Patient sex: M
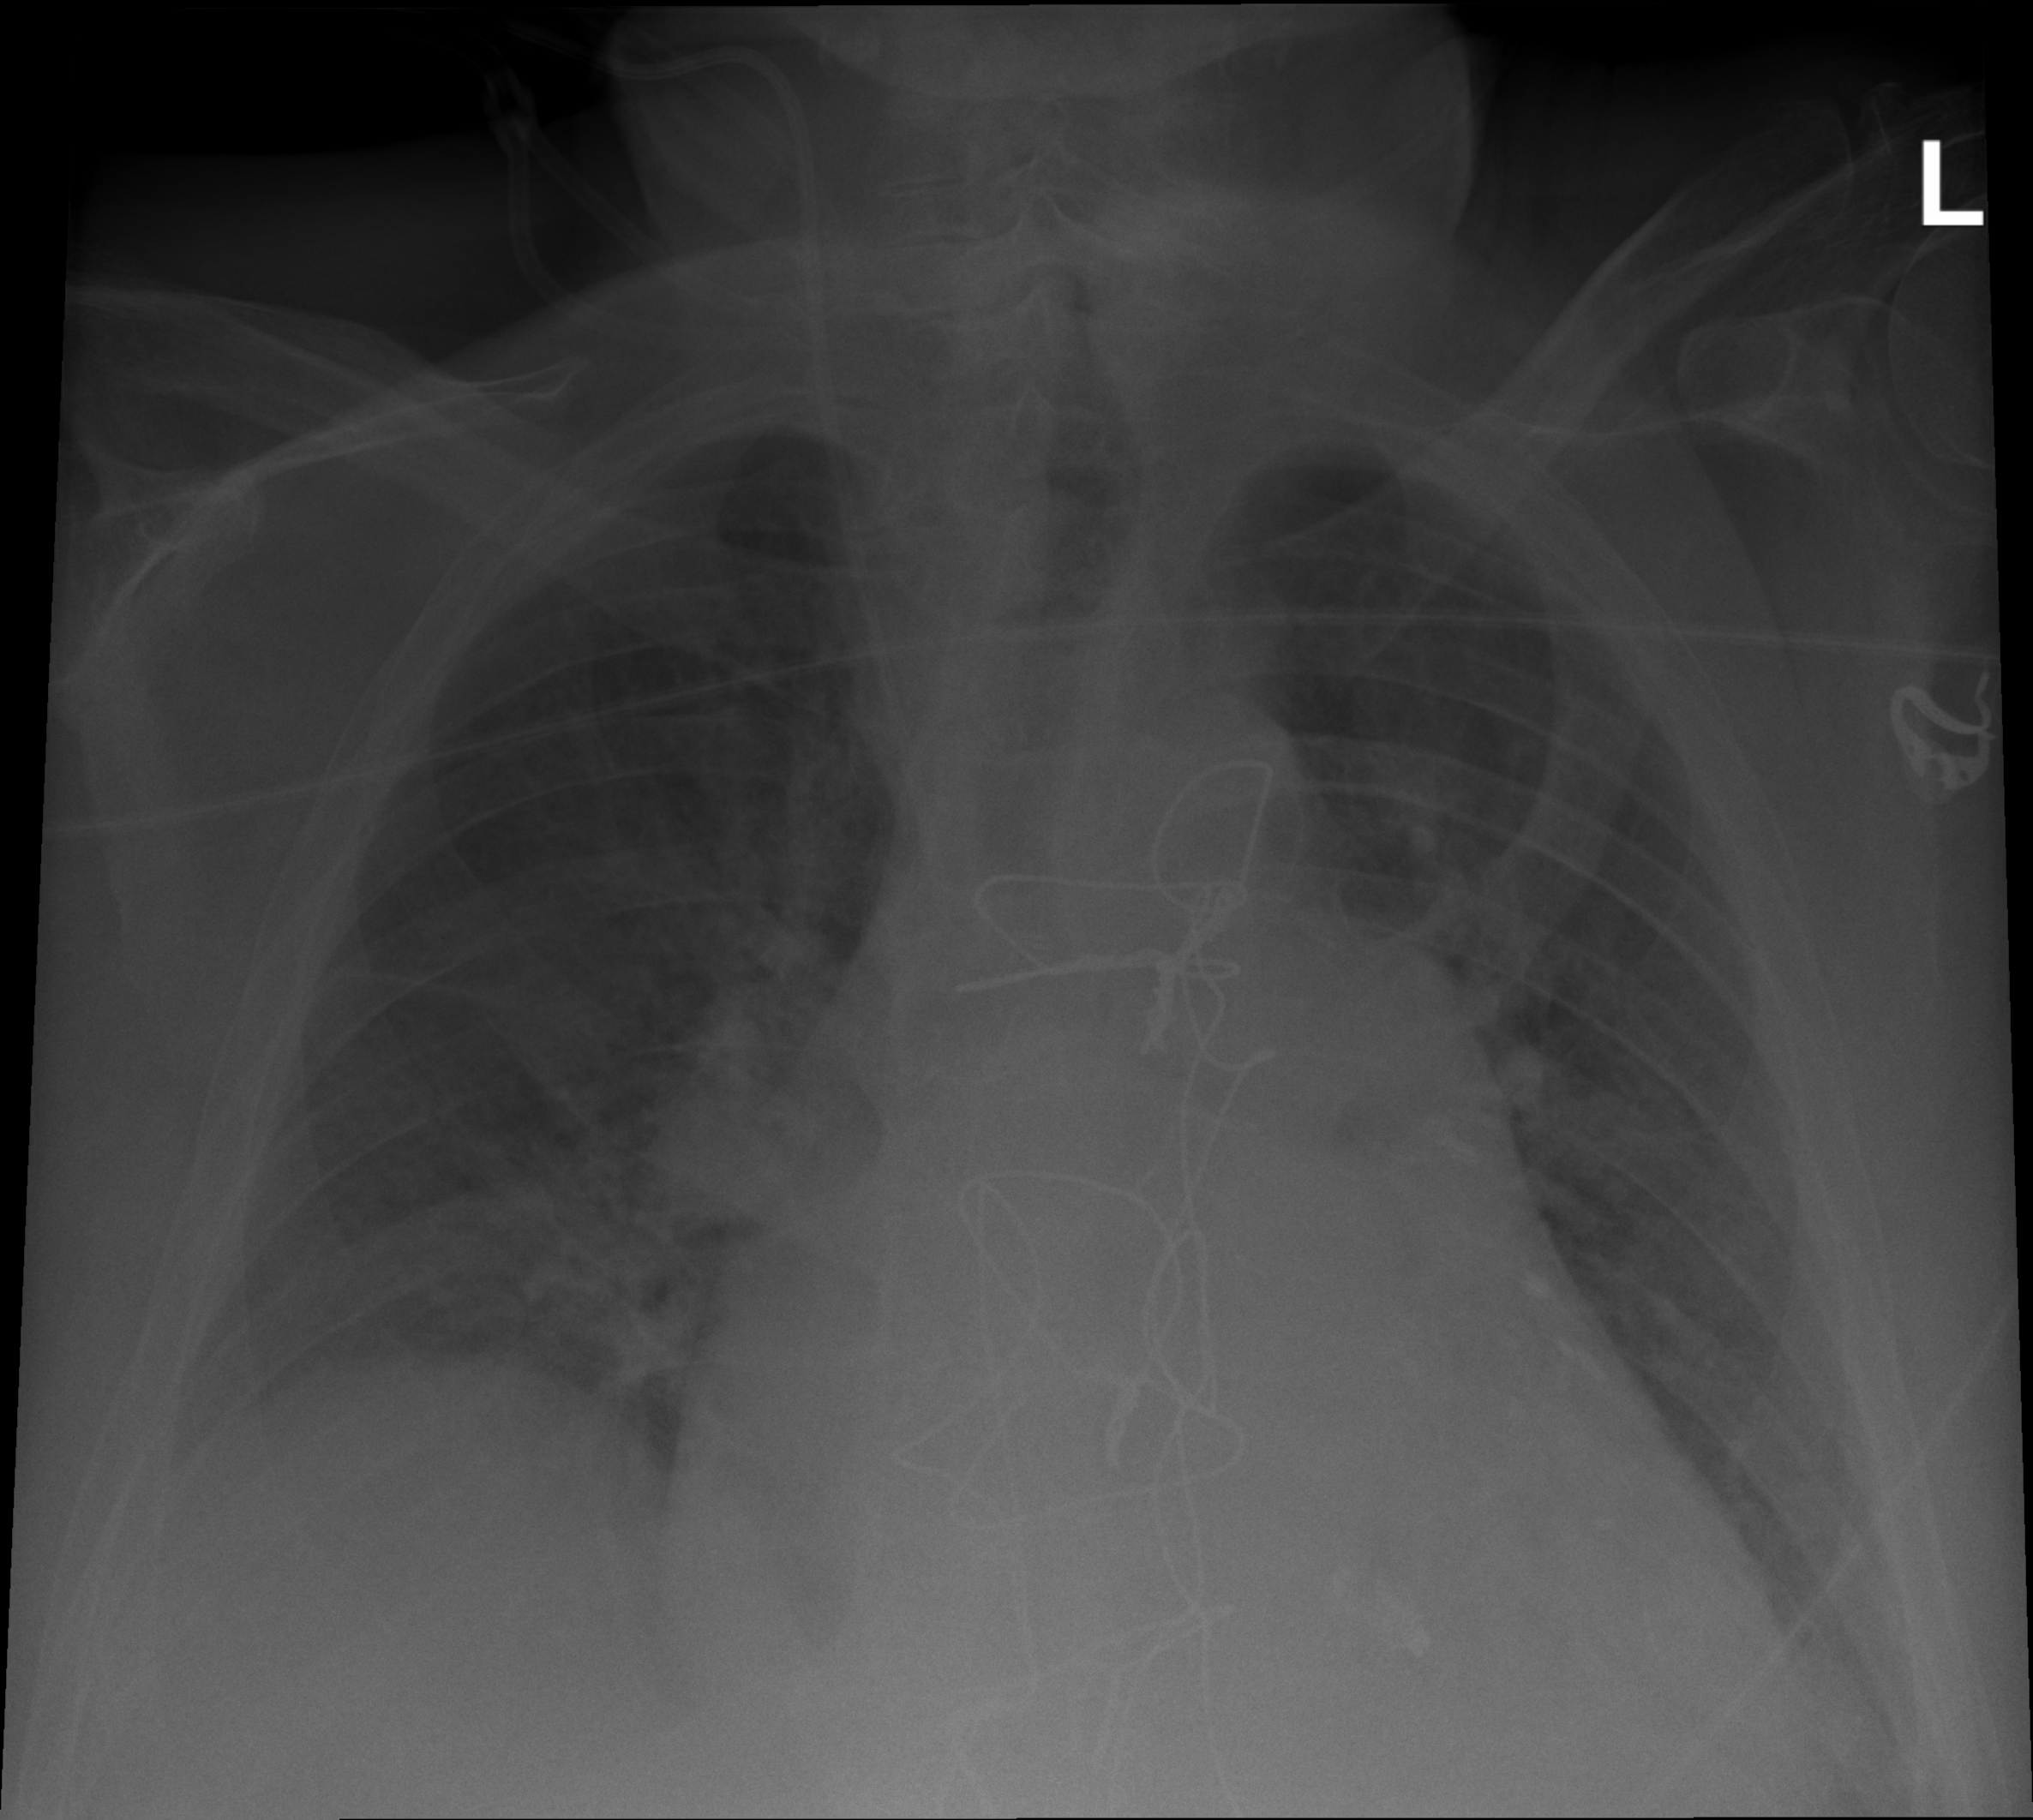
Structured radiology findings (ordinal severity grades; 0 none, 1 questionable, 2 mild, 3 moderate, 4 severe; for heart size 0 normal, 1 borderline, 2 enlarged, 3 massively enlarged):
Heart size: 2
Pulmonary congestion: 2
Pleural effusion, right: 2
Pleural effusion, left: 0
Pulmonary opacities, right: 0
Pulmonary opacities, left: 0
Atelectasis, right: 2
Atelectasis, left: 2